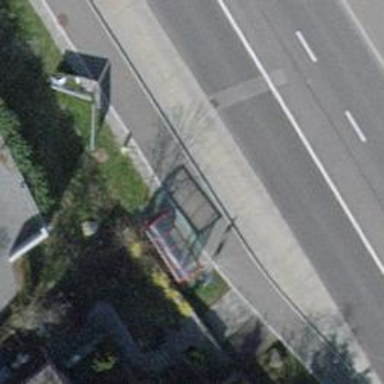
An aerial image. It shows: Platform with shelter for public transport.